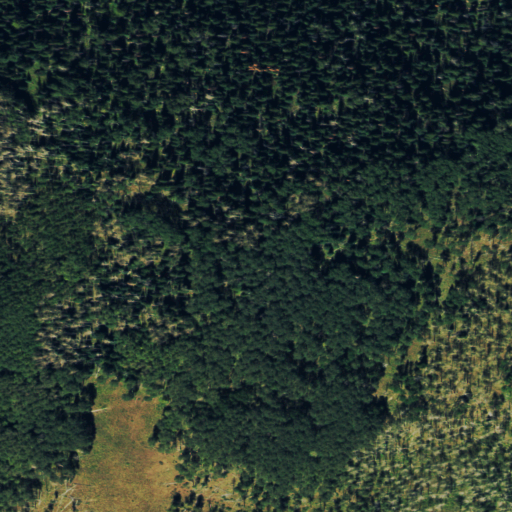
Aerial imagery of ridge(s) in Colorado named Banner Ridge containing deciduous forest, mixed forest, and evergreen forest